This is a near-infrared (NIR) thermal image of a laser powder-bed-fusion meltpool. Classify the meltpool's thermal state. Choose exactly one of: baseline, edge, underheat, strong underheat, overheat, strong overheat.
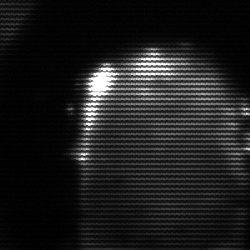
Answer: baseline